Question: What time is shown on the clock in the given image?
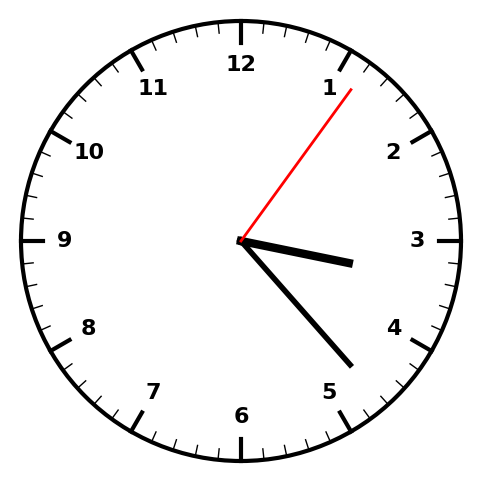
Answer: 03:23:06